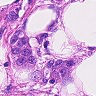
Metastatic tissue present: yes